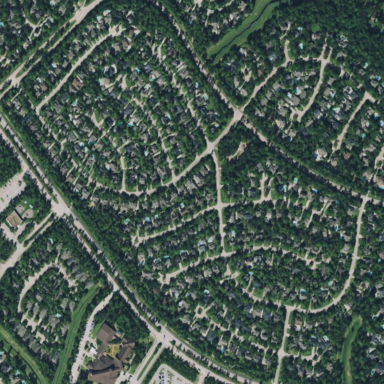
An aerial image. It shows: Residential neighbourhood.